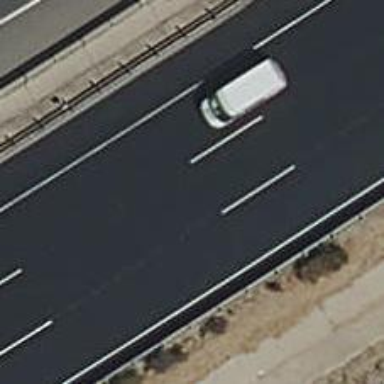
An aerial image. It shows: Motorway junction.